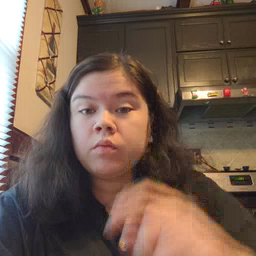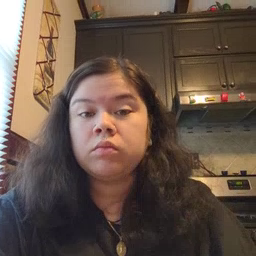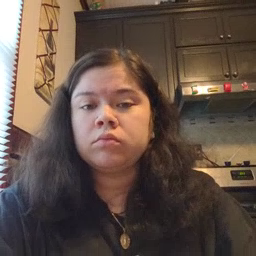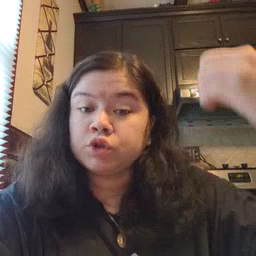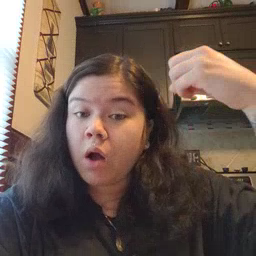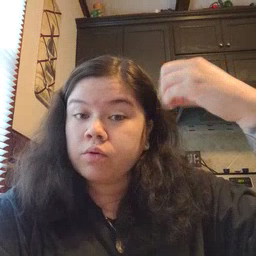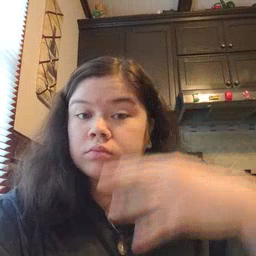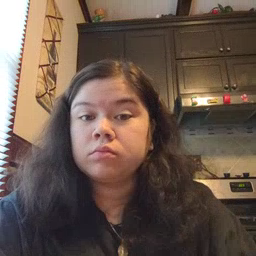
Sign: shower